Field crop: maize
Growth stage: 2
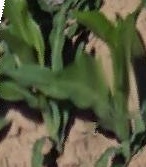
Species: maize